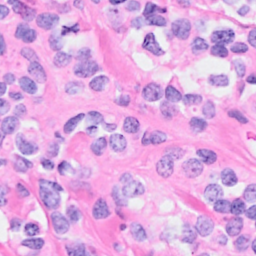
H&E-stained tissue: Breast